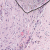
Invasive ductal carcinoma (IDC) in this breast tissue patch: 0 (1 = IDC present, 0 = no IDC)